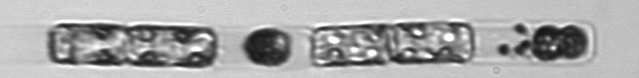
Label: Guinardia_delicatula_TAG_internal_parasite